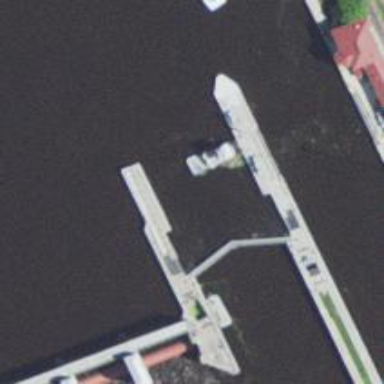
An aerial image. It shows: Lock gate along waterway.